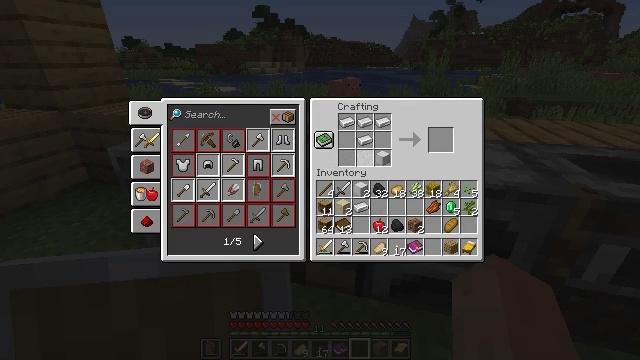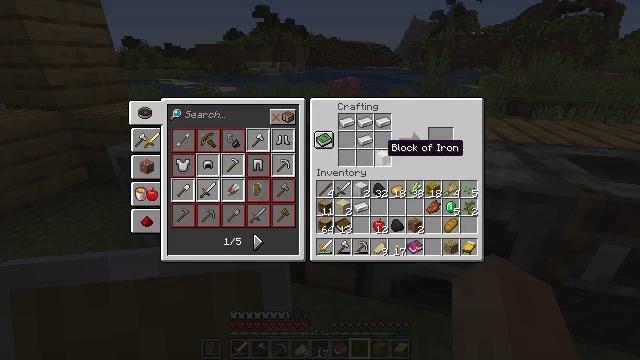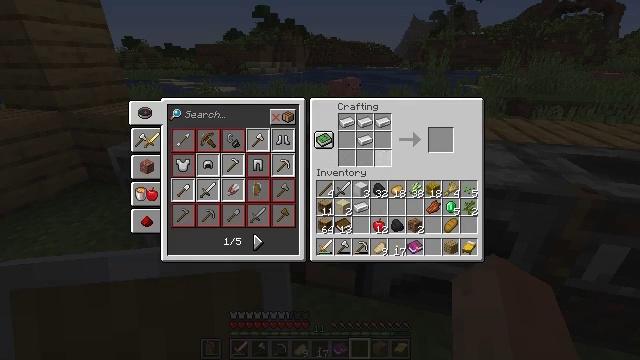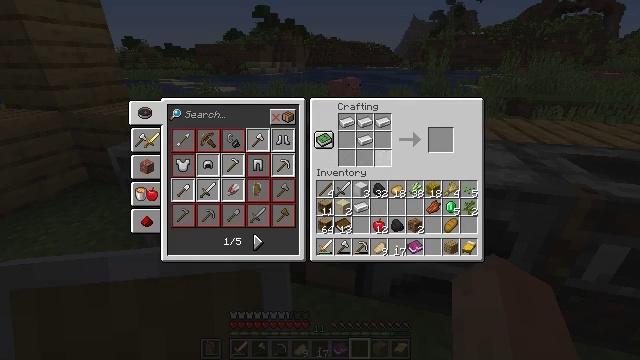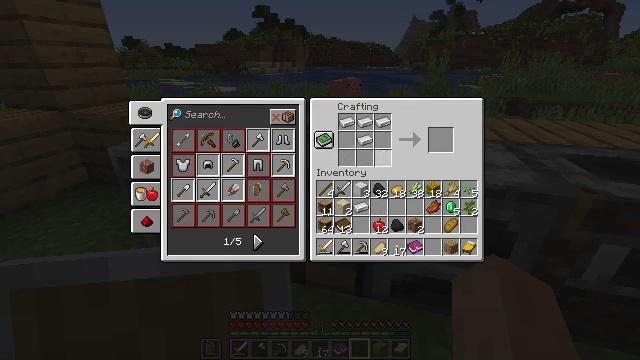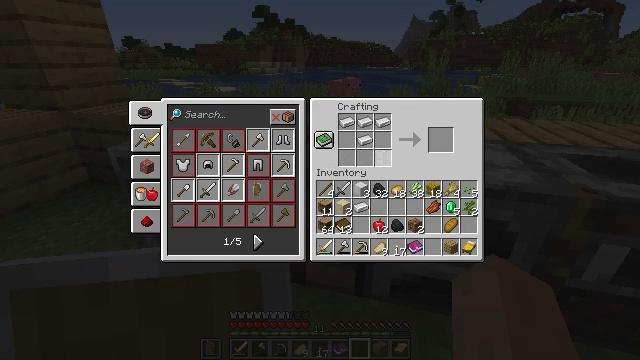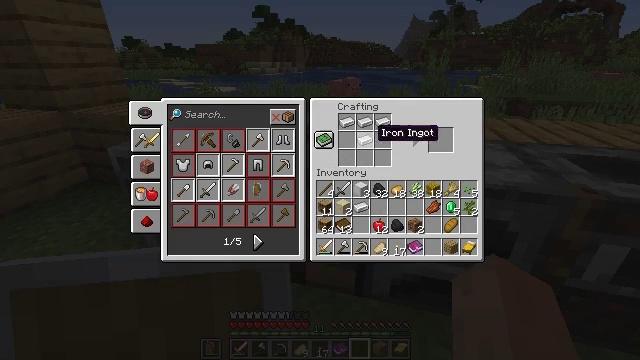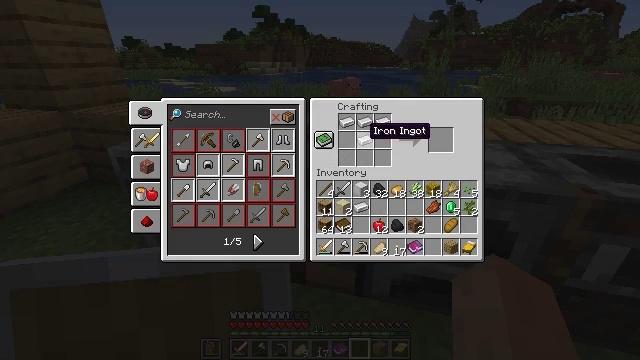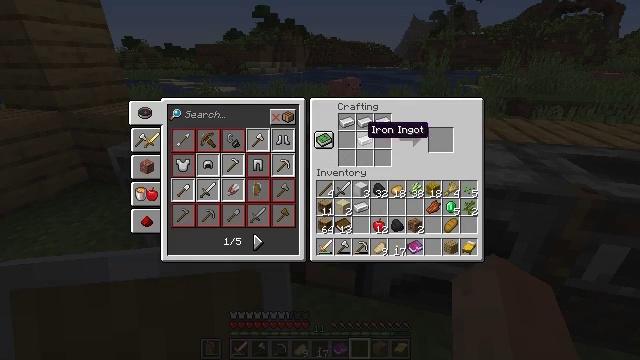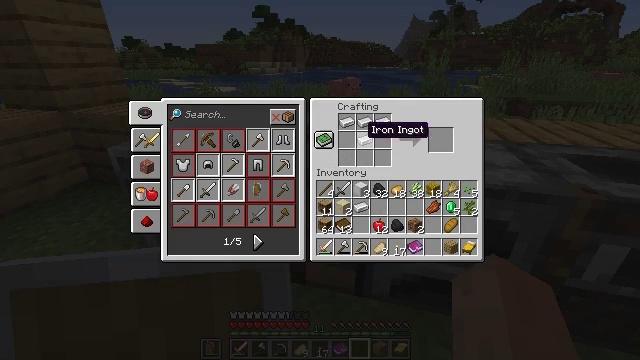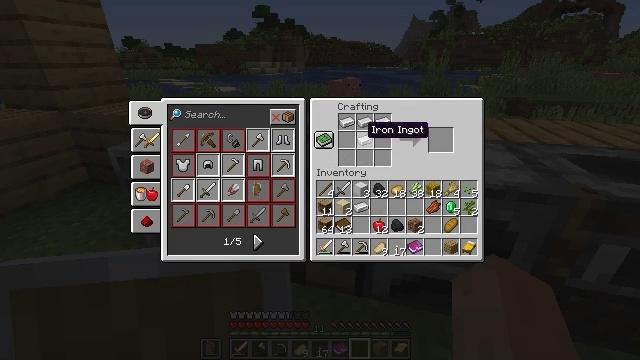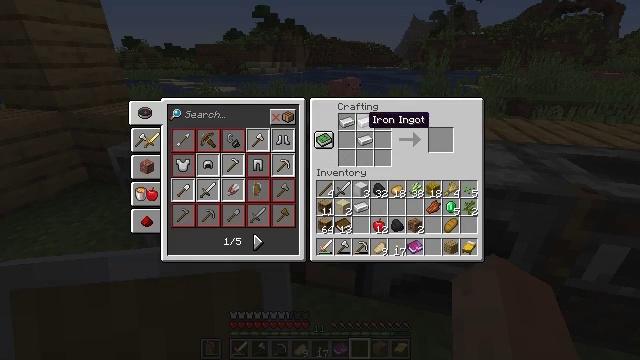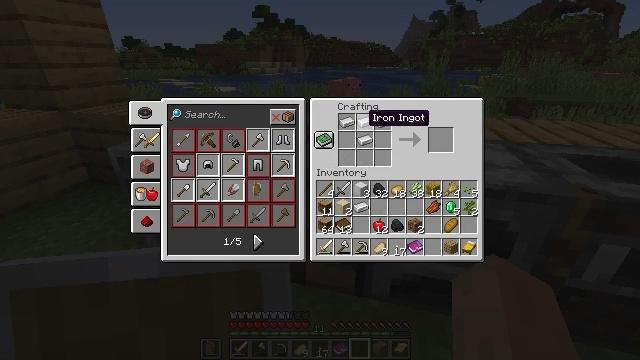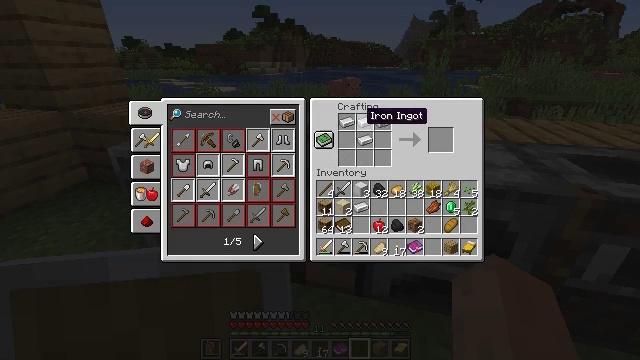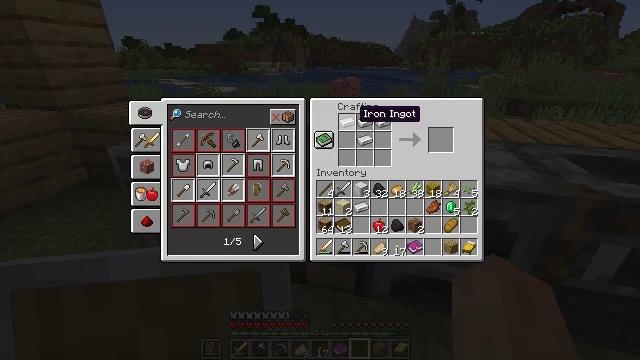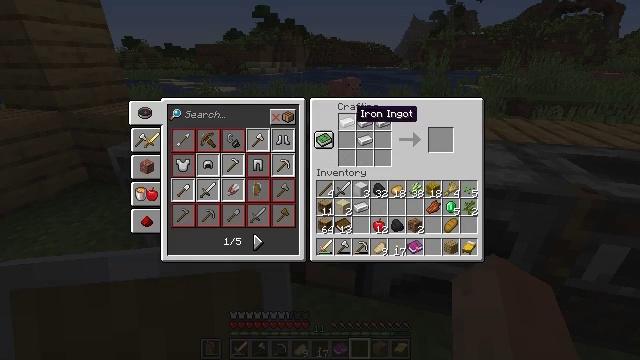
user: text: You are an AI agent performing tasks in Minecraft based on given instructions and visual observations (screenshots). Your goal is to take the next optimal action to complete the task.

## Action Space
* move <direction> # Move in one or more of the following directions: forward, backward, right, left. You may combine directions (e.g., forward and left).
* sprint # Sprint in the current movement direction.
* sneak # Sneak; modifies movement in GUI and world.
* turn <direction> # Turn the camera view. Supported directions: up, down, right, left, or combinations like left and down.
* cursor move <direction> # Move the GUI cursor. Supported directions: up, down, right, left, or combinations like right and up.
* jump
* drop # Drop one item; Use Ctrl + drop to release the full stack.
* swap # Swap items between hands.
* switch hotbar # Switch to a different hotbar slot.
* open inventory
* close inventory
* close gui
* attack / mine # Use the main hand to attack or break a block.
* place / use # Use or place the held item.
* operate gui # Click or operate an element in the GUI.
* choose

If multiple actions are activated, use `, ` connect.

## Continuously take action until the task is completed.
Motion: motion action
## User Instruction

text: Craft an anvil with blocks and ingots of iron.
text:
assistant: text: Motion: sneak, cursor move right
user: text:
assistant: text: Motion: sneak, operate gui
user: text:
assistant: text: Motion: sneak, operate gui
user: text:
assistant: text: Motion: sneak, operate gui
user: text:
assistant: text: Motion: sneak, operate gui
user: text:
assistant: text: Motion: sneak, cursor move left and up, operate gui
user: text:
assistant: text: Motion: sneak, cursor move left, operate gui
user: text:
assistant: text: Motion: sneak, operate gui
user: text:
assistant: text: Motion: sneak, operate gui
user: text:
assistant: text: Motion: sneak, operate gui
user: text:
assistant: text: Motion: sneak, cursor move up, operate gui
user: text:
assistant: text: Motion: sneak, operate gui
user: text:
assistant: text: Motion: sneak, operate gui
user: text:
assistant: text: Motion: sneak, operate gui
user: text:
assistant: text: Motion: sneak, operate gui
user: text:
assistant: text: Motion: sneak, operate gui
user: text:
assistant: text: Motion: sneak
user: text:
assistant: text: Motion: sneak, operate gui
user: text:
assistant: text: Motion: sneak, cursor move right, operate gui
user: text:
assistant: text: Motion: sneak
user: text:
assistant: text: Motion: sneak, operate gui
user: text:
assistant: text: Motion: sneak, operate gui
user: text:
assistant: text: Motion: sneak, operate gui
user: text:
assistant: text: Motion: sneak, operate gui
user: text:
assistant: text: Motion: sneak, operate gui
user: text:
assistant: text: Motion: sneak, operate gui
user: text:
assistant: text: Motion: sneak, operate gui
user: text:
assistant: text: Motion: sneak, operate gui
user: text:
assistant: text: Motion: sneak, operate gui
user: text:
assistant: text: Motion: sneak, operate gui